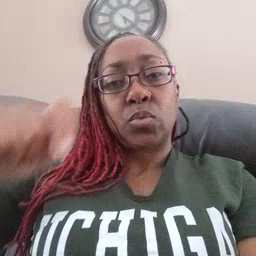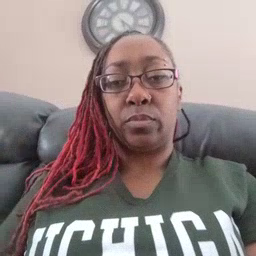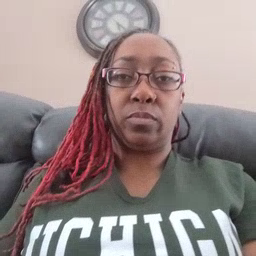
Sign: pencil